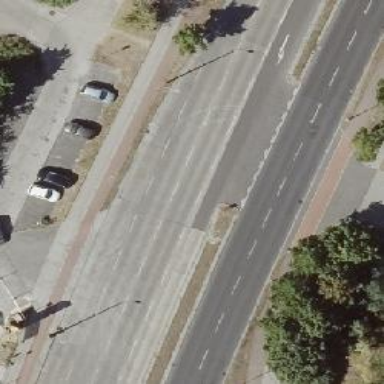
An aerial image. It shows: Secondary road with concrete surface.